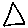
Label: triangle